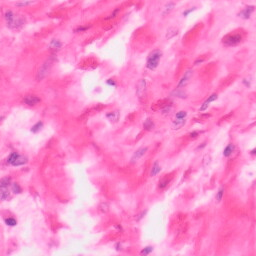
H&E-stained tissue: Colon